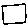
Label: square